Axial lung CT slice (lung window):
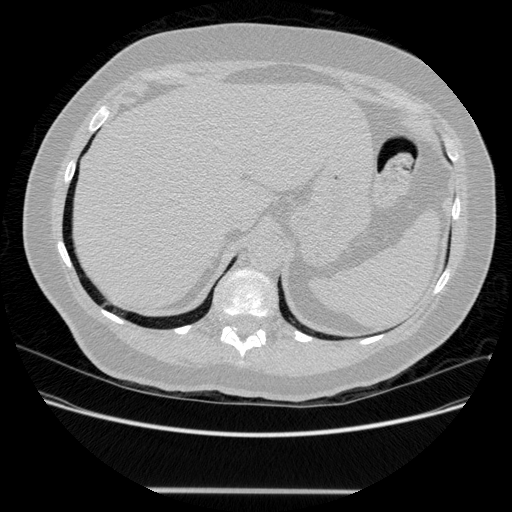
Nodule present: no